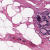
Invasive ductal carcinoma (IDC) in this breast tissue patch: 0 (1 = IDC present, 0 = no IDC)